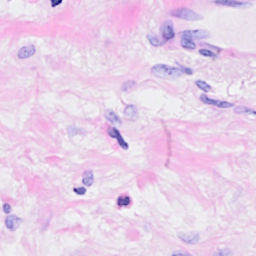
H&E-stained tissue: Breast